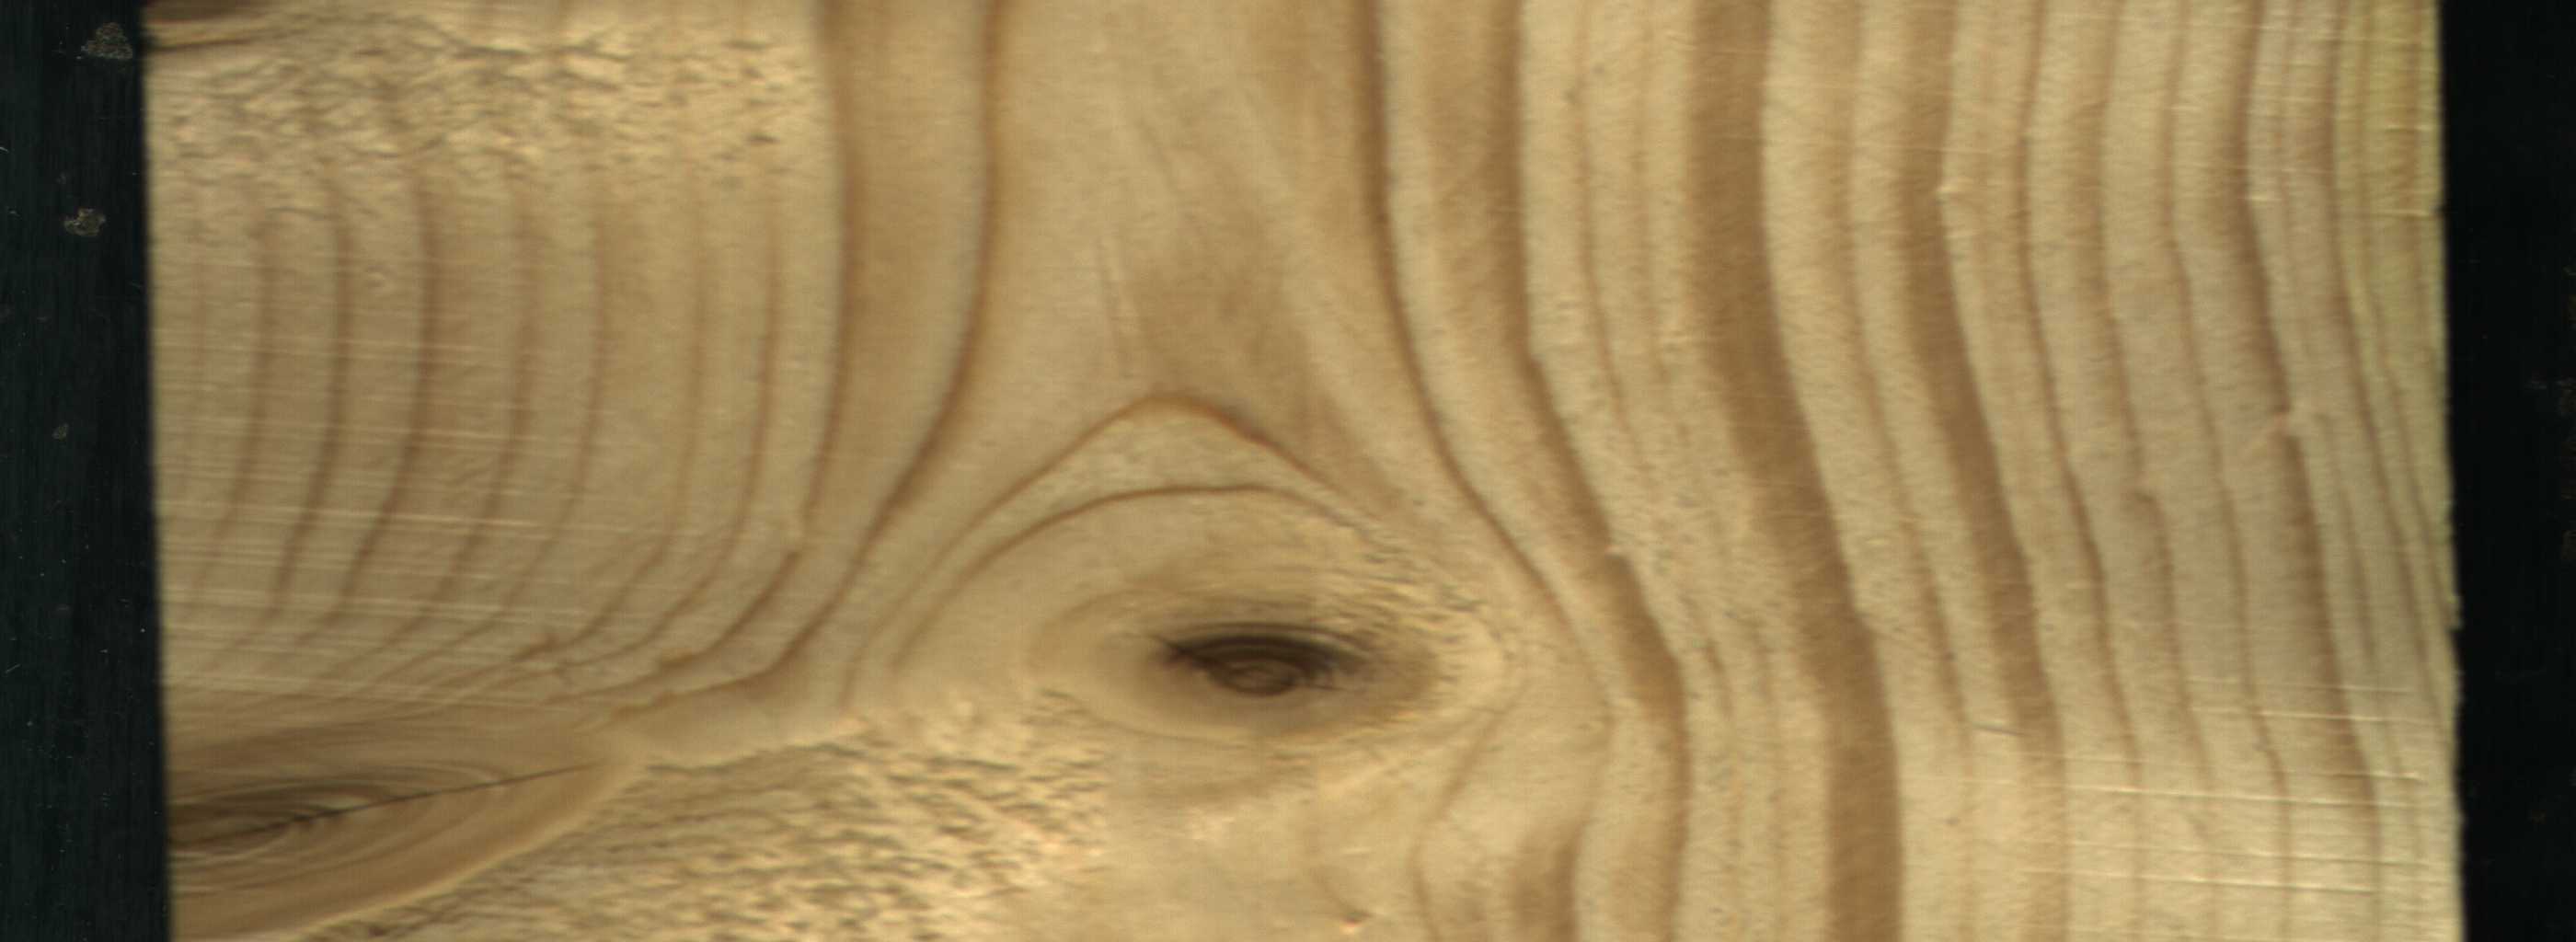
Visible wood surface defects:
Quartzity
knot_with_crack
knot_with_crack
Live_Knot